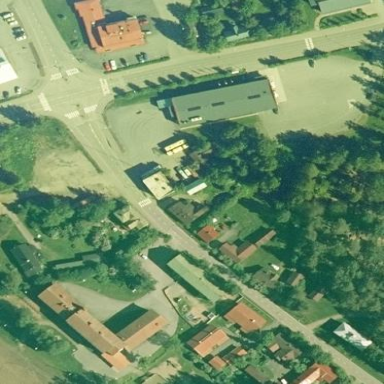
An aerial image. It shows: Retail area.